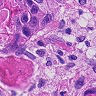
Metastatic tissue present: yes